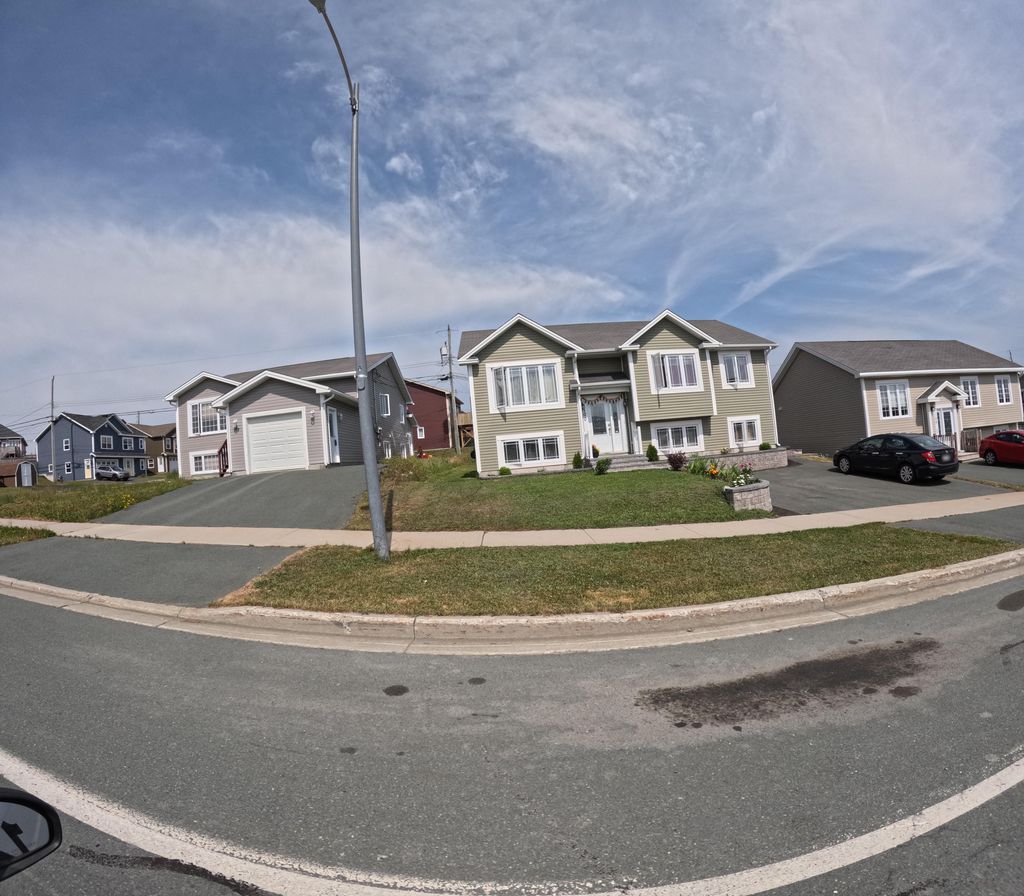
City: st_johns